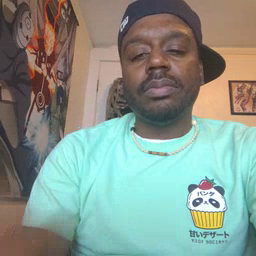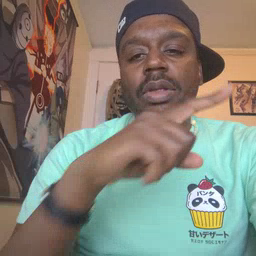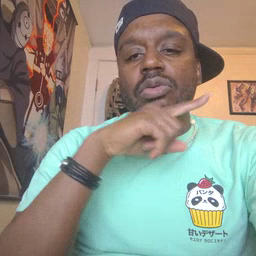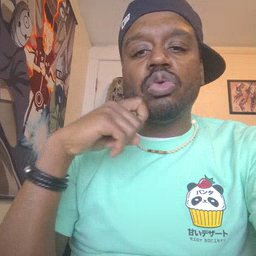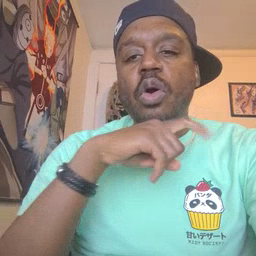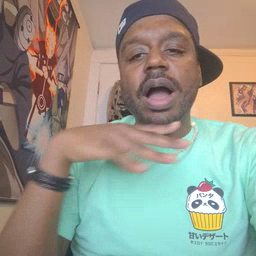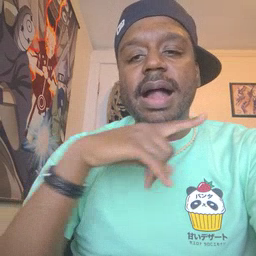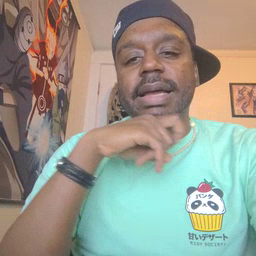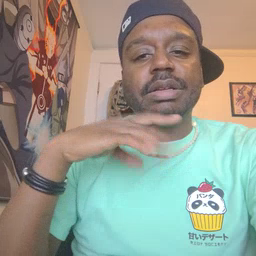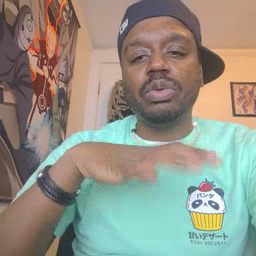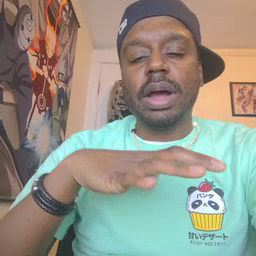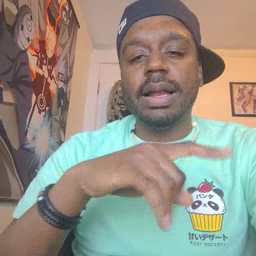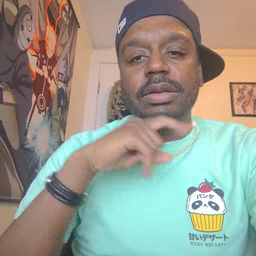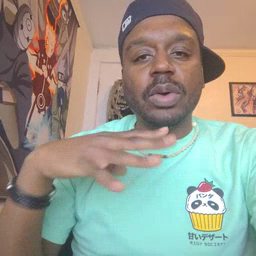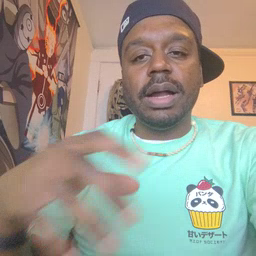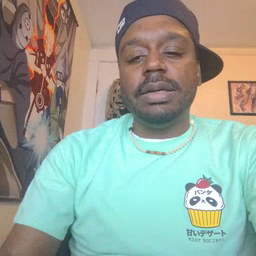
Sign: dryer